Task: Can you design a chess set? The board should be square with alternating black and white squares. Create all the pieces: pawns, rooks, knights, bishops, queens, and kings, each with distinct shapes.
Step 954:
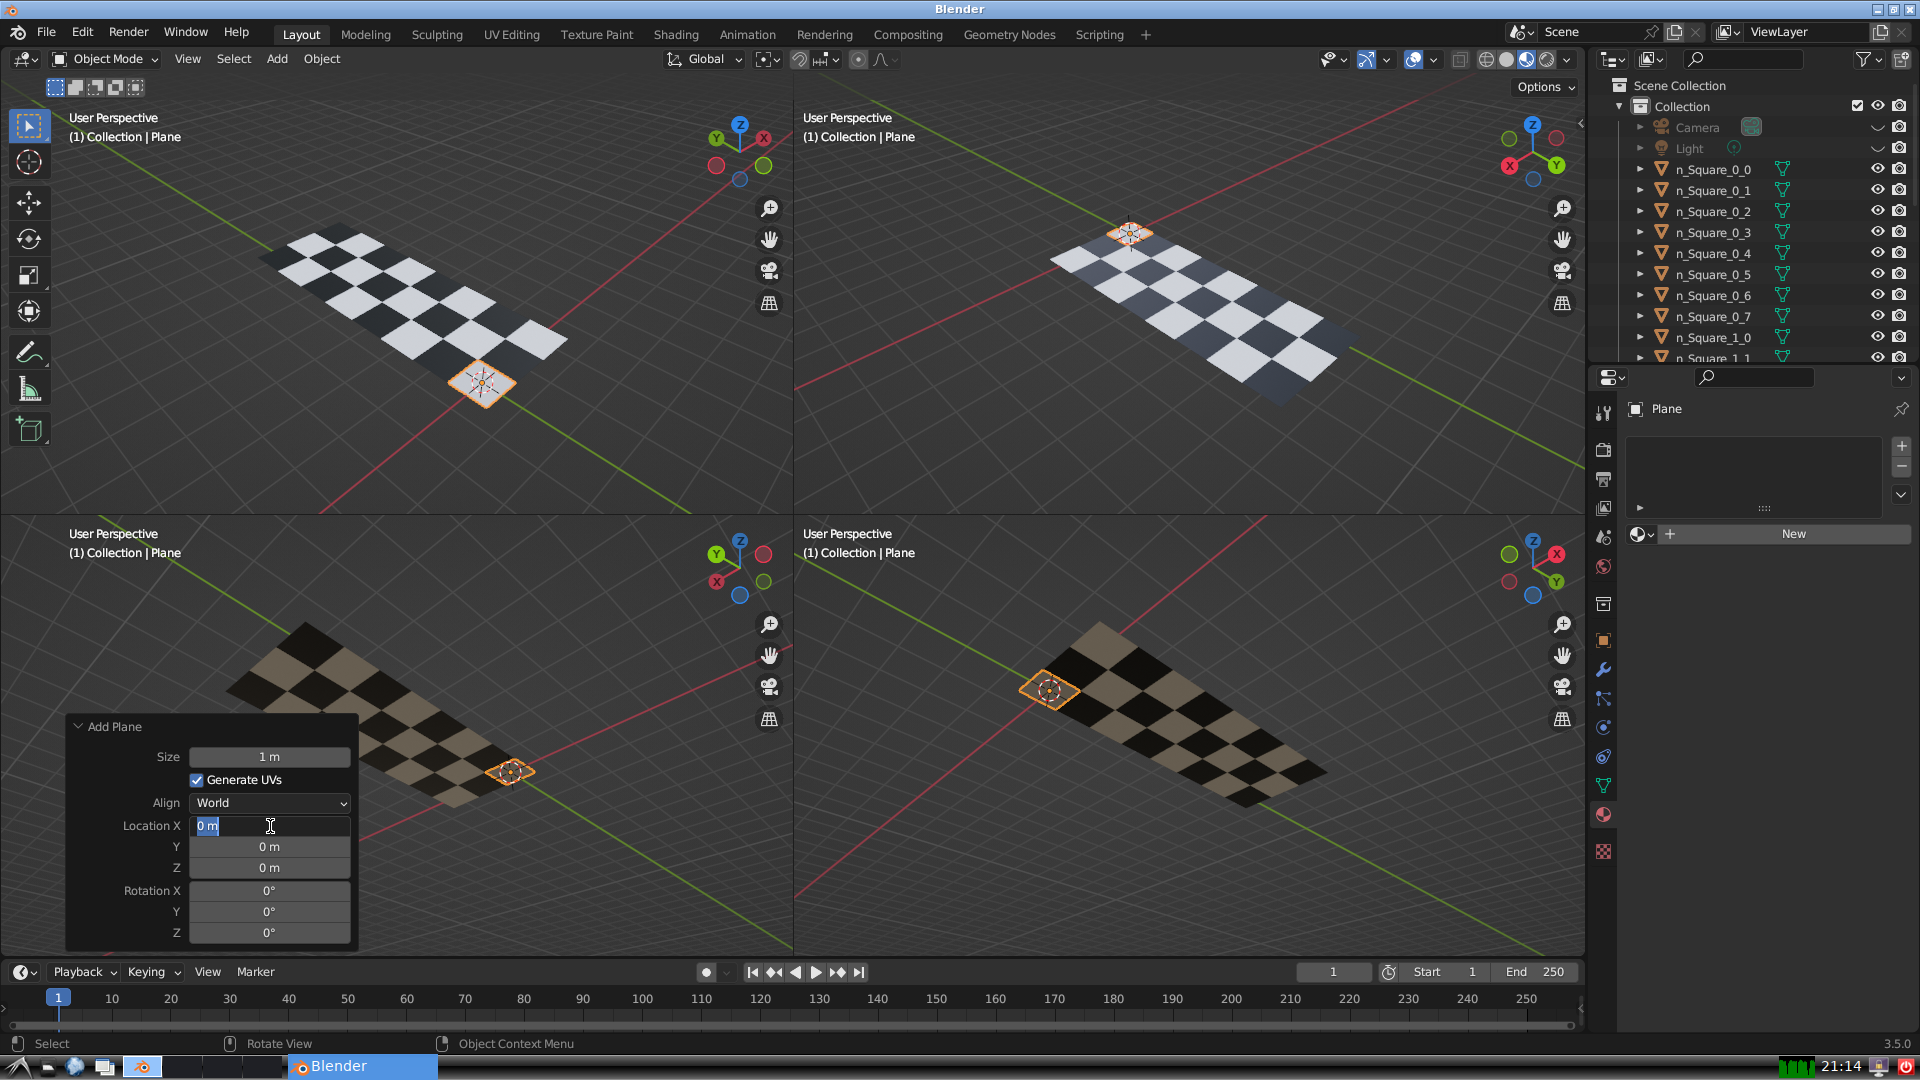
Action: input_text: 3.0